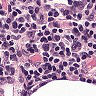
Metastatic tissue present: no